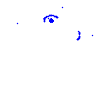
Particle: electron